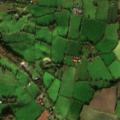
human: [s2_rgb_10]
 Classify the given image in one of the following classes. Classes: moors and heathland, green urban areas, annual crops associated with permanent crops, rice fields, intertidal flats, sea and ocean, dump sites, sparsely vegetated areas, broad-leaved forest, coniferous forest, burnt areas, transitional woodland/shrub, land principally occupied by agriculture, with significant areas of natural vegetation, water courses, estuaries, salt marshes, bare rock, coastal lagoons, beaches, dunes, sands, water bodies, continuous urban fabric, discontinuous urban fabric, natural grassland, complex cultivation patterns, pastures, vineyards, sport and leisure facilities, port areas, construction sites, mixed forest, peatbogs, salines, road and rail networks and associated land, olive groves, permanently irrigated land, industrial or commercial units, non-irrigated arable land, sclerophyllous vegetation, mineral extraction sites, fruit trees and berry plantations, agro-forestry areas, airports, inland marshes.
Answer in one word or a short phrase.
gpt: non-irrigated arable land, pastures